Interaction volume radius: 5 \u00c5
Interaction volume height: 20 \u00c5
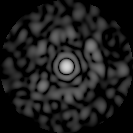
Disorder parameter: 0.8478